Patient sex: M
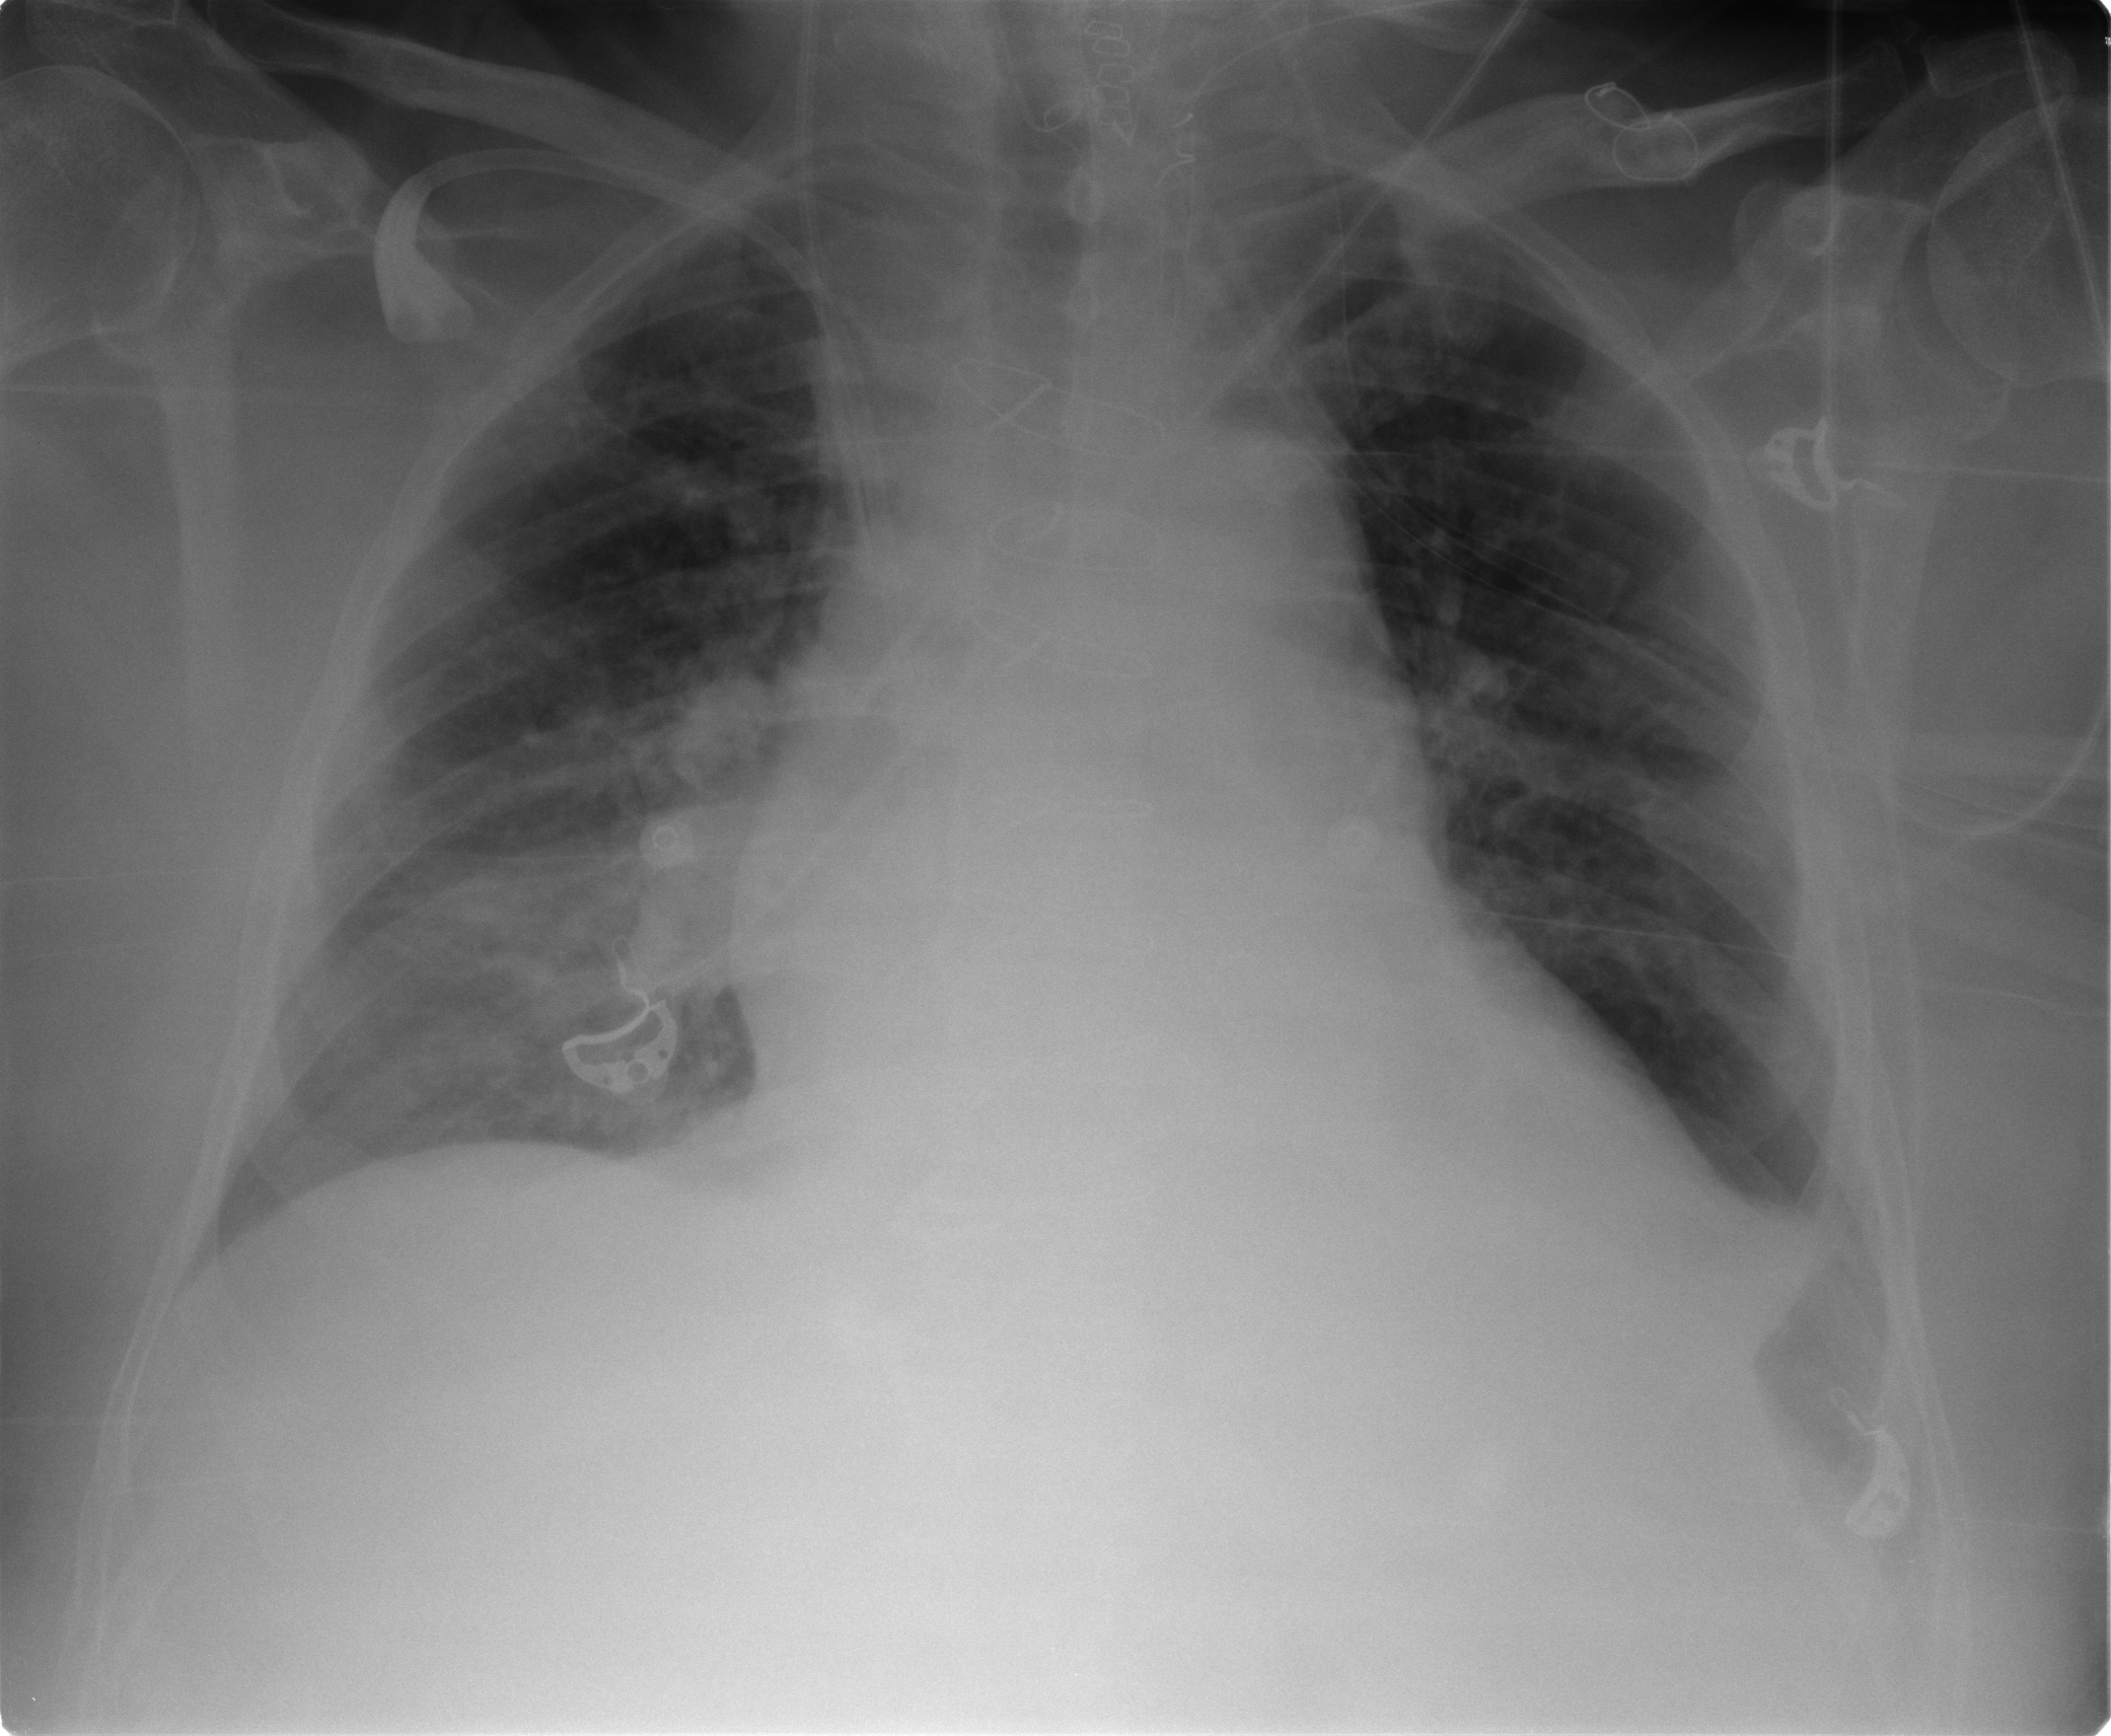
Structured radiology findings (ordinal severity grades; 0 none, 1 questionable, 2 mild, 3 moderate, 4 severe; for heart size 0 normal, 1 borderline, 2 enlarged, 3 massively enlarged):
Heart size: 2
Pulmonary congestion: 2
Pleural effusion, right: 1
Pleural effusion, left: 1
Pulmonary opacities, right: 1
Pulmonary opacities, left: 1
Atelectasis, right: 2
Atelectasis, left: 2